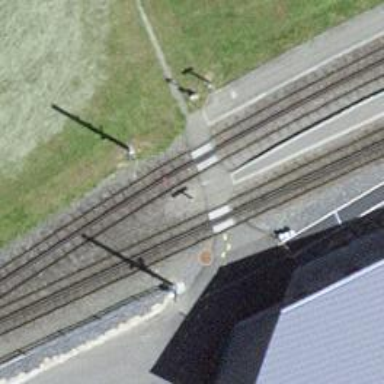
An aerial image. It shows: Railway level crossing.